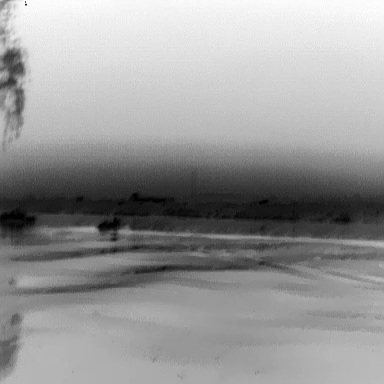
There is a warship in the infrared image.